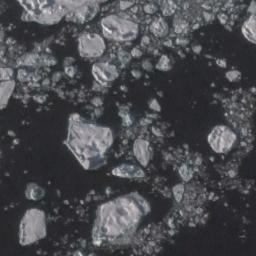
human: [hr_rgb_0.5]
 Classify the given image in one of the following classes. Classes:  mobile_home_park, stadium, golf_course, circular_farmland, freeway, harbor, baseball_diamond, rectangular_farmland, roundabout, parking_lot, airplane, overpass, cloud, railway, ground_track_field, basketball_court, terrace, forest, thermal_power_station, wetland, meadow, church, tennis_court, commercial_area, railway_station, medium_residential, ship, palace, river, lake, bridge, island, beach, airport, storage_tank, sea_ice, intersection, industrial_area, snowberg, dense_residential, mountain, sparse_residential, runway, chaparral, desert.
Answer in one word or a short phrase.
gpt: sea_ice